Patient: sex F, age 65
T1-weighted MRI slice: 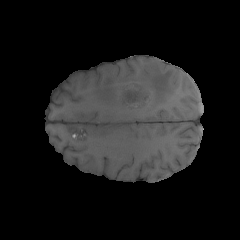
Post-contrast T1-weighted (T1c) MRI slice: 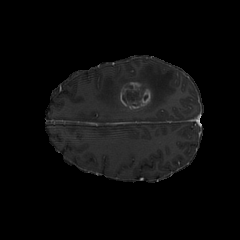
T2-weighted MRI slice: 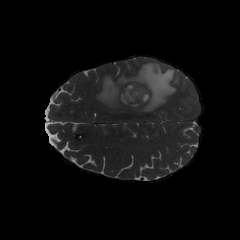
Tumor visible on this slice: yes
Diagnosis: Glioblastoma, IDH-wildtype
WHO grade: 4